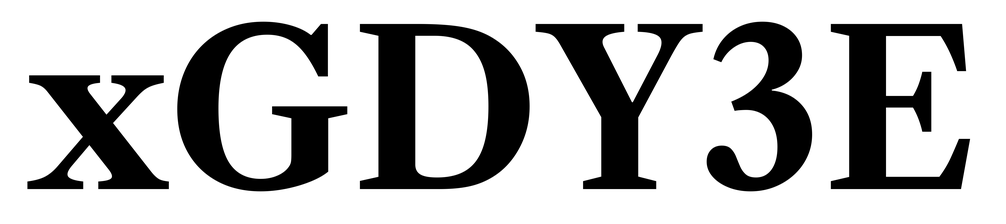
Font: LibreCaslonText_Bold